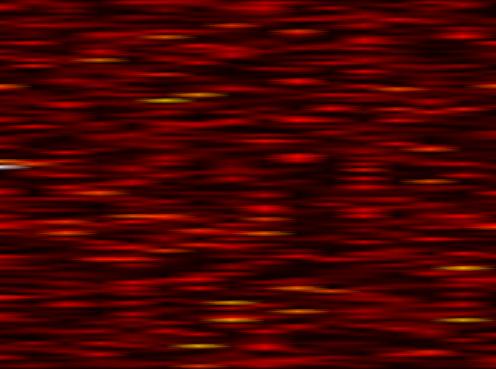
Label: FOFDM